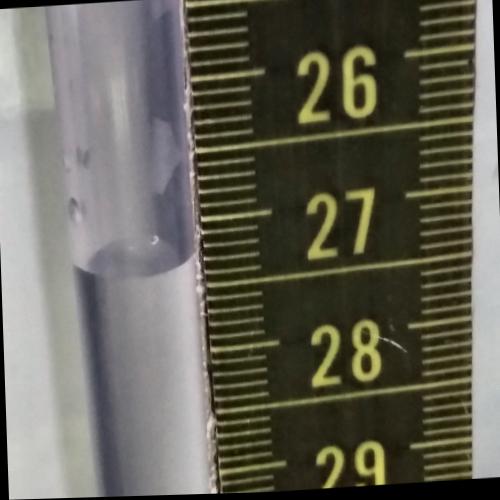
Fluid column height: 27.3 cm